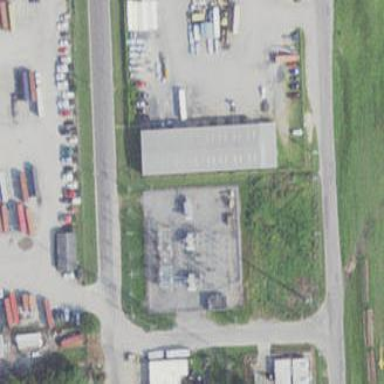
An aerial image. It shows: Power substation.